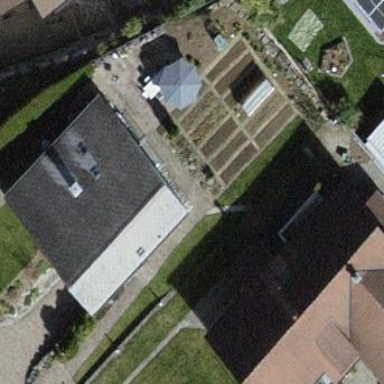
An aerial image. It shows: Building with tile roof.